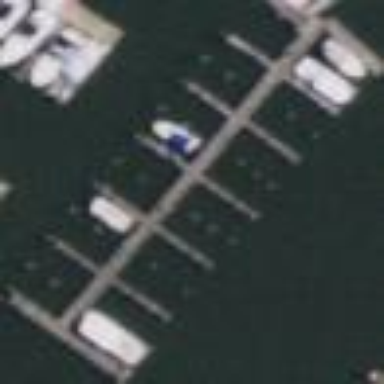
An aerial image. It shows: Man-made pier.